Interaction volume radius: 10 \u00c5
Interaction volume height: 15 \u00c5
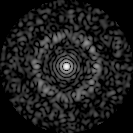
Disorder parameter: 0.8313